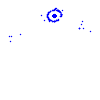
Particle: kaon